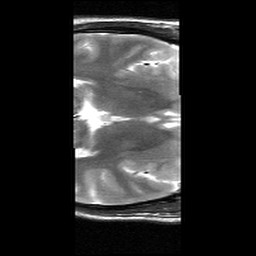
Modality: T2w
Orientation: axial
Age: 20
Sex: male
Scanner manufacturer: siemens
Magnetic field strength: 3 T
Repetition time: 11.91 s
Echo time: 0.064 s